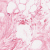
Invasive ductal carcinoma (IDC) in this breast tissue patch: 0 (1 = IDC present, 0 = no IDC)